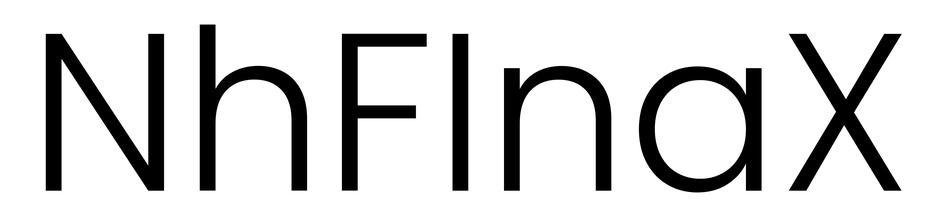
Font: Poppins-Light